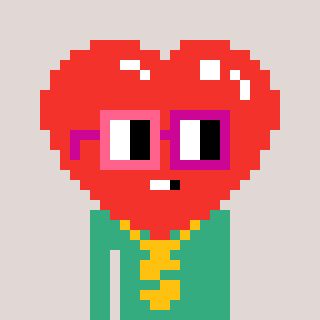
a pixel art character with square pink and red glasses, a heart-shaped head and a teal-colored body on a warm background